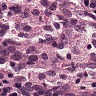
Metastatic tissue present: no